Question: I would like to handle a click to the link in this application of mine:

When I click on the "Output File" link, I would like to be able to generate an action in my application.
As of today, the link is described like this in the rich text QLabel:
'''
<a href="http://google.fr"><span style=" text-decoration: underline; color:#0000ff;">Output File&quot;</span></a>
'''
(generated by Qt Designer)
When clicked, it will open the default web browser to go to Google. That's not what I want; I'd like something like:
'''
<a href="#browse_output"><span style=" text-decoration: underline; color:#0000ff;">Output File&quot;</span></a>
'''
And be able to detect the link that's clicked and react accordingly:
'''
(pseudo code)
if( link_clicked.toString() == "#browse_output" ){
on_browse_output_clicked();
}
'''
Is this possible in Qt with a QLabel (or something approaching) ? How?
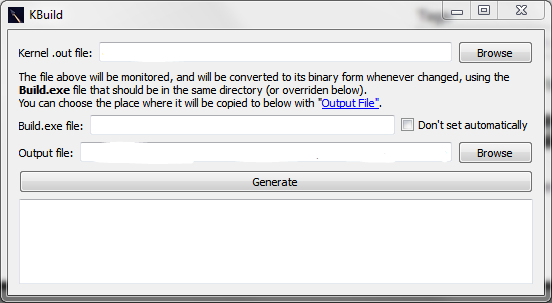
Answer: Ok, for those interested, I got the answer:
1. Disable the "openExternalLinks" property of the QLabel
2. Connect the signal linkActivated of the QLabel to your handler.
That's all: 'linkActivated' gives you the URL that the link refers to in argument, so my pseudo code works perfectly.
'''
// header
private slots:
void on_description_linkActivated(const QString &link);
// cpp
void KernelBuild::on_description_linkActivated(const QString &link)
{
if( link == "#browse_output" ){
on_outfilebtn_clicked();
}
}
'''